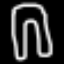
Label: pants